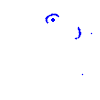
Particle: proton